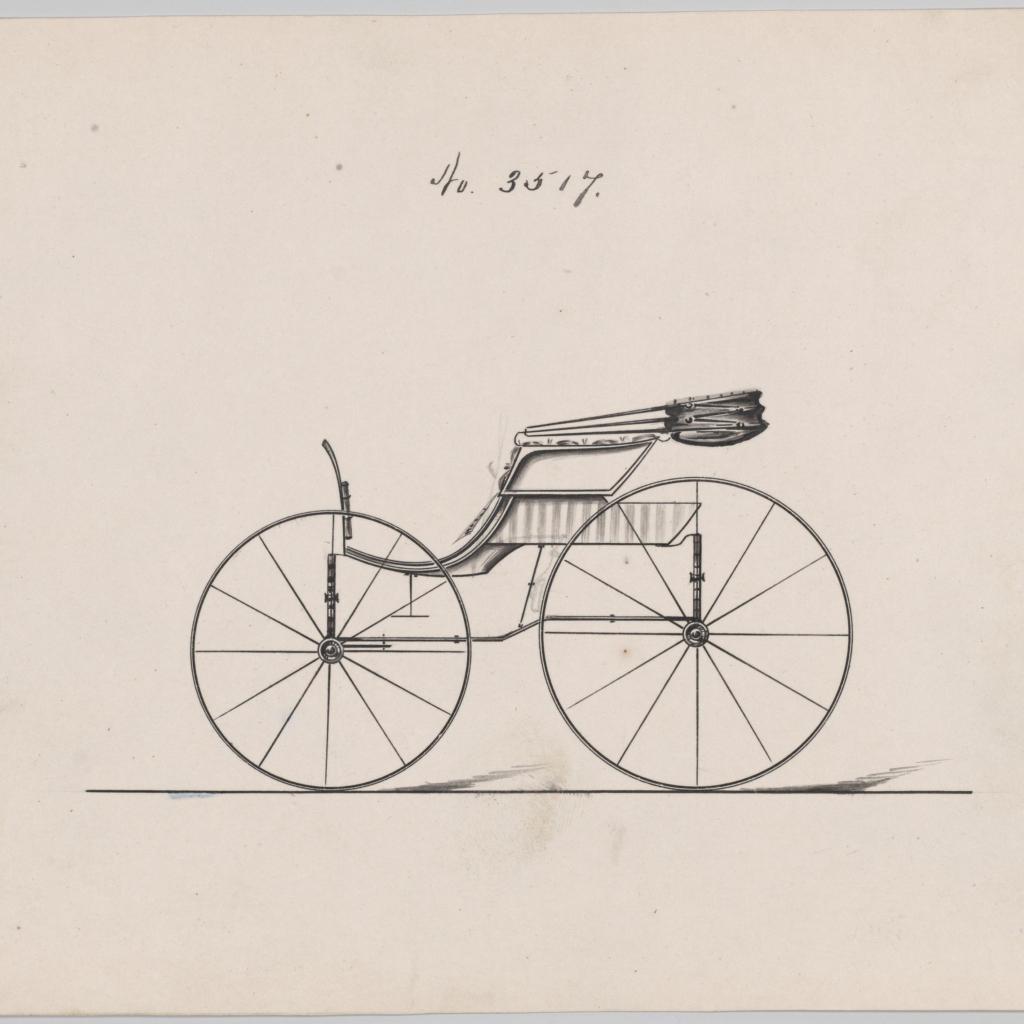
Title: Design for Pony Phaeton, no. 3517
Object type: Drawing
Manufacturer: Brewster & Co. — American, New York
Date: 1879
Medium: Pen and black ink
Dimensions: Sheet: 6 1/4 x 9 1/4 in. (15.9 x 23.5 cm)
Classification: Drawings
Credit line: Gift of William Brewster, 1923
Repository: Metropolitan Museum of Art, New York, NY